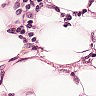
Metastatic tissue present: yes